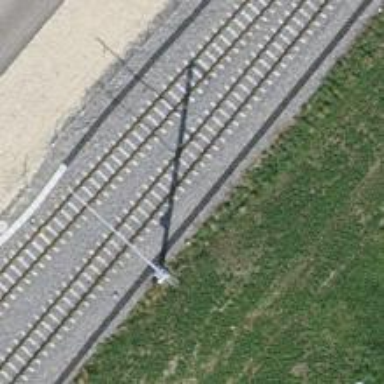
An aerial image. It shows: Narrow-gauge railway track electrified by contact line.